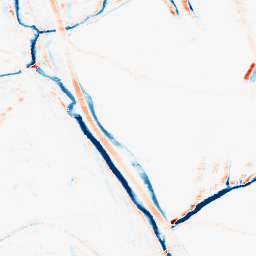
Category: morphological
Decomposition family: morphological_rect
Decomposition parameters: operation: average
width: 10
height: 5
Upsampling method: edge_directed
Upsampling parameters: scale: 2
Upsampling scale: 2